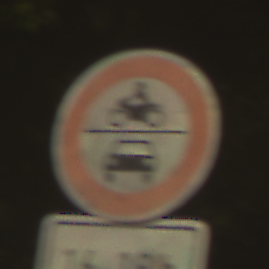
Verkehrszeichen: VerbotKraftfahrzeuge
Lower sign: ZeitangabenOhneBeschraenkungAufWochentage1
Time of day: SunriseSunset
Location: Outdoor (Suburban)
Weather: Clear
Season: NotSpecified
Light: Natural